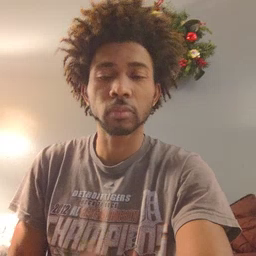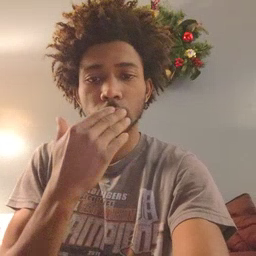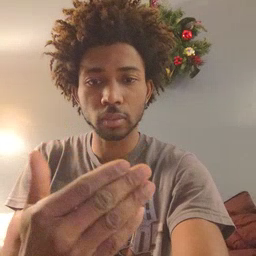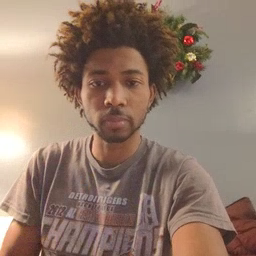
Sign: thankyou